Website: crate-barrel
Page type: receipt
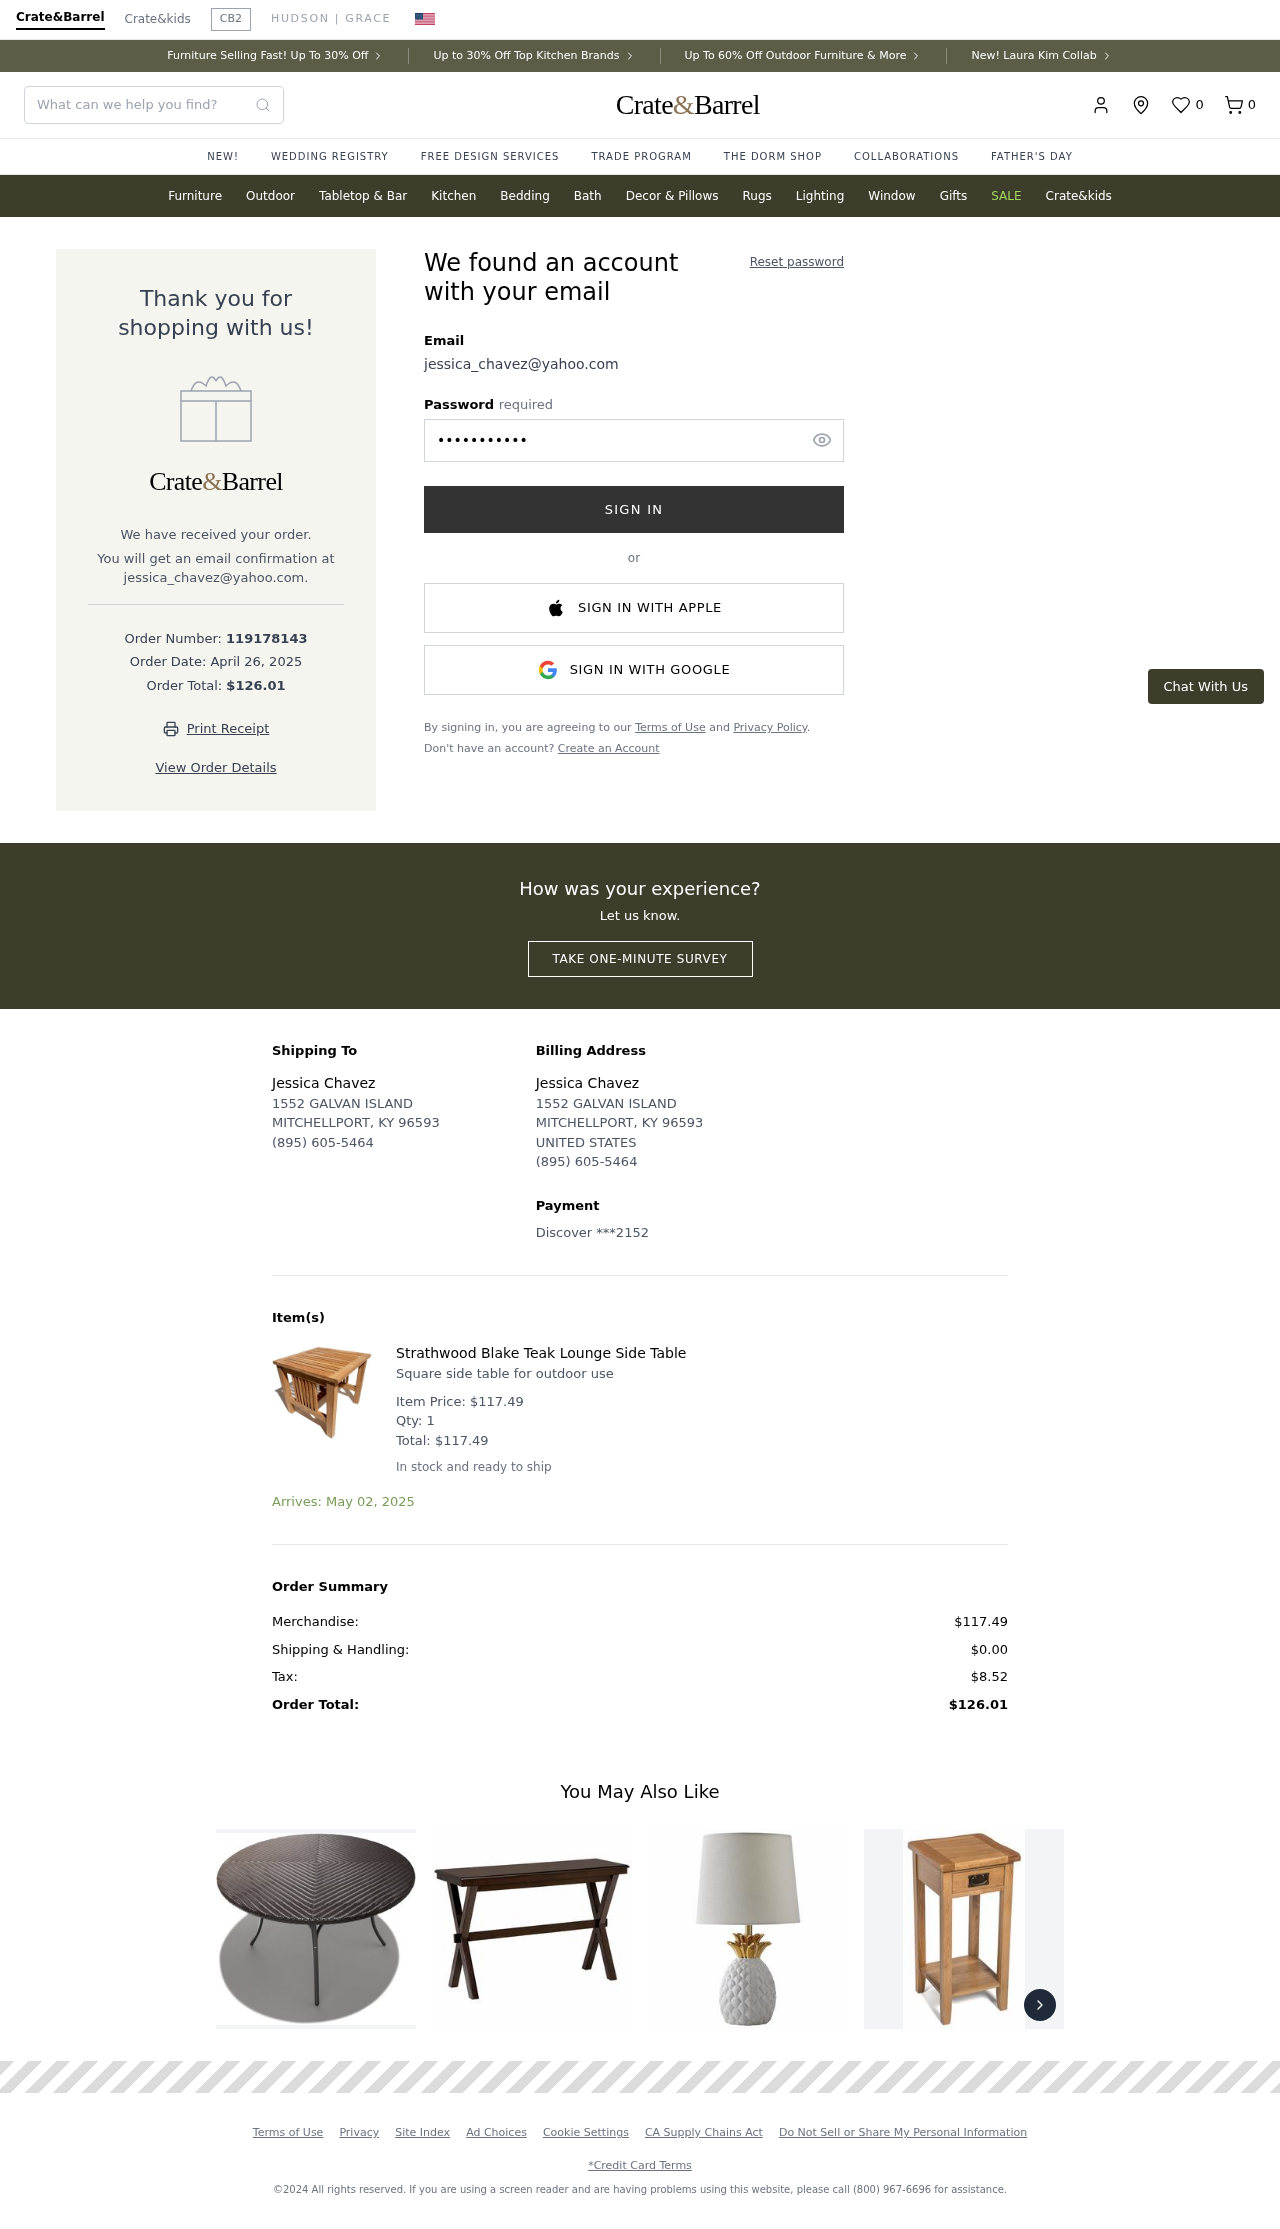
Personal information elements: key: PII_CARD_LAST4
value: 2152
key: PII_CARD_TYPE
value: Discover
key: PII_COUNTRY
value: UNITED STATES
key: PII_EMAIL
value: jessica_chavez@yahoo.com
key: PII_FULLNAME
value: Jessica Chavez
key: PII_STREET
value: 1552 GALVAN ISLAND
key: PII_EMAIL2
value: jessica_chavez@yahoo.com
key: PII_CITY_STATE_ZIP
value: MITCHELLPORT, KY 96593
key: PII_PHONE
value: (895) 605-5464
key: PII_FULLNAME2
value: Jessica Chavez
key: PII_STREET2
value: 1552 GALVAN ISLAND
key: PII_POSTCODE
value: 96593
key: PII_STATE_ABBR
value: KY
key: PII_POSTCODE_FULL
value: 96593
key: PII_POSTCODE_NUMERIC
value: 96593
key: PII_PHONE2
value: (895) 605-5464
Product elements: key: PRODUCT1_DESC
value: Square side table for outdoor use
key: PRODUCT1_NAME
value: Strathwood Blake Teak Lounge Side Table
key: PRODUCT1_PRICE
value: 117.49
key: PRODUCT1_QUANTITY
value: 1
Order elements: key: ORDER_NUM_ITEMS
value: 0
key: ORDER_ID
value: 119178143
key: ORDER_DATE
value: April 26, 2025
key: ORDER_TOTAL
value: $126.01
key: ORDER_ITEM_TOTAL
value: $117.49
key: ORDER_DELIVERY_DATE
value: Arrives: May 02, 2025
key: ORDER_SUBTOTAL
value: $117.49
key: ORDER_SHIPPING_COST
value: $0.00
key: ORDER_TAX
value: $8.52
Search elements: key: HEADER_SEARCH
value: What can we help you find?
Other elements: key: FAVORITES_COUNT
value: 0